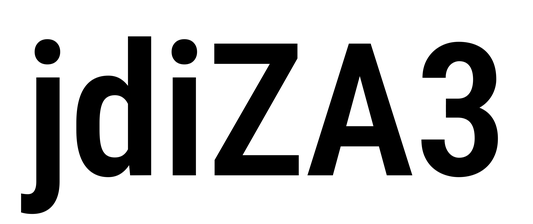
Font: Roboto_Condensed_SemiBold